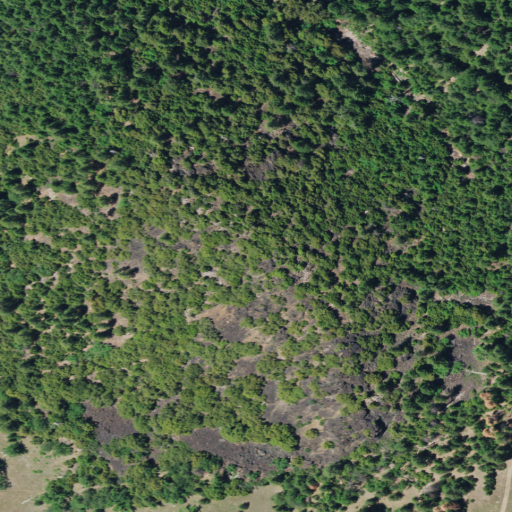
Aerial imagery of mountain in California named Thatcher Butte containing grassland, evergreen forest, shrub, and open development